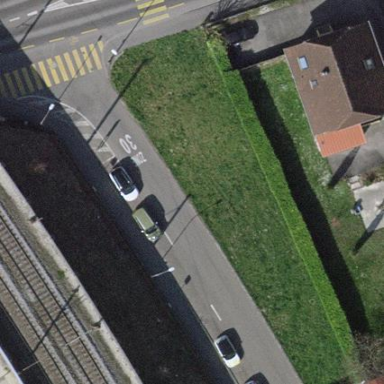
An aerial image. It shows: Street-side parking area.